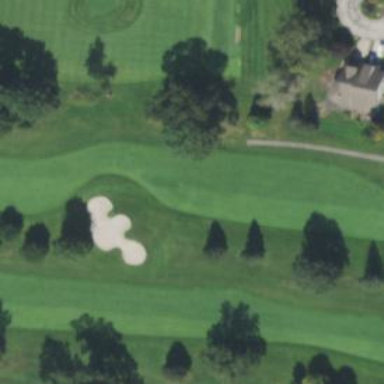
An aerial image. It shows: Grassy area designated as golf fairway.